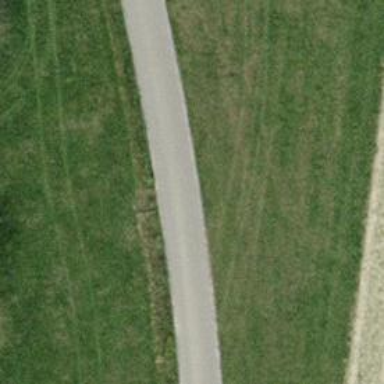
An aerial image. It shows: Well-maintained track road of grade 1.